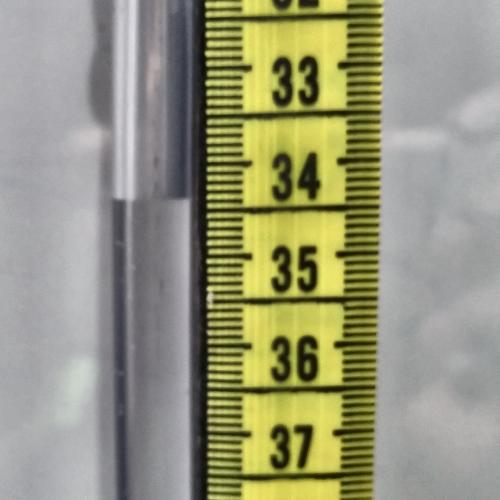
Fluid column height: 34.4 cm